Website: home-depot
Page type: review-order
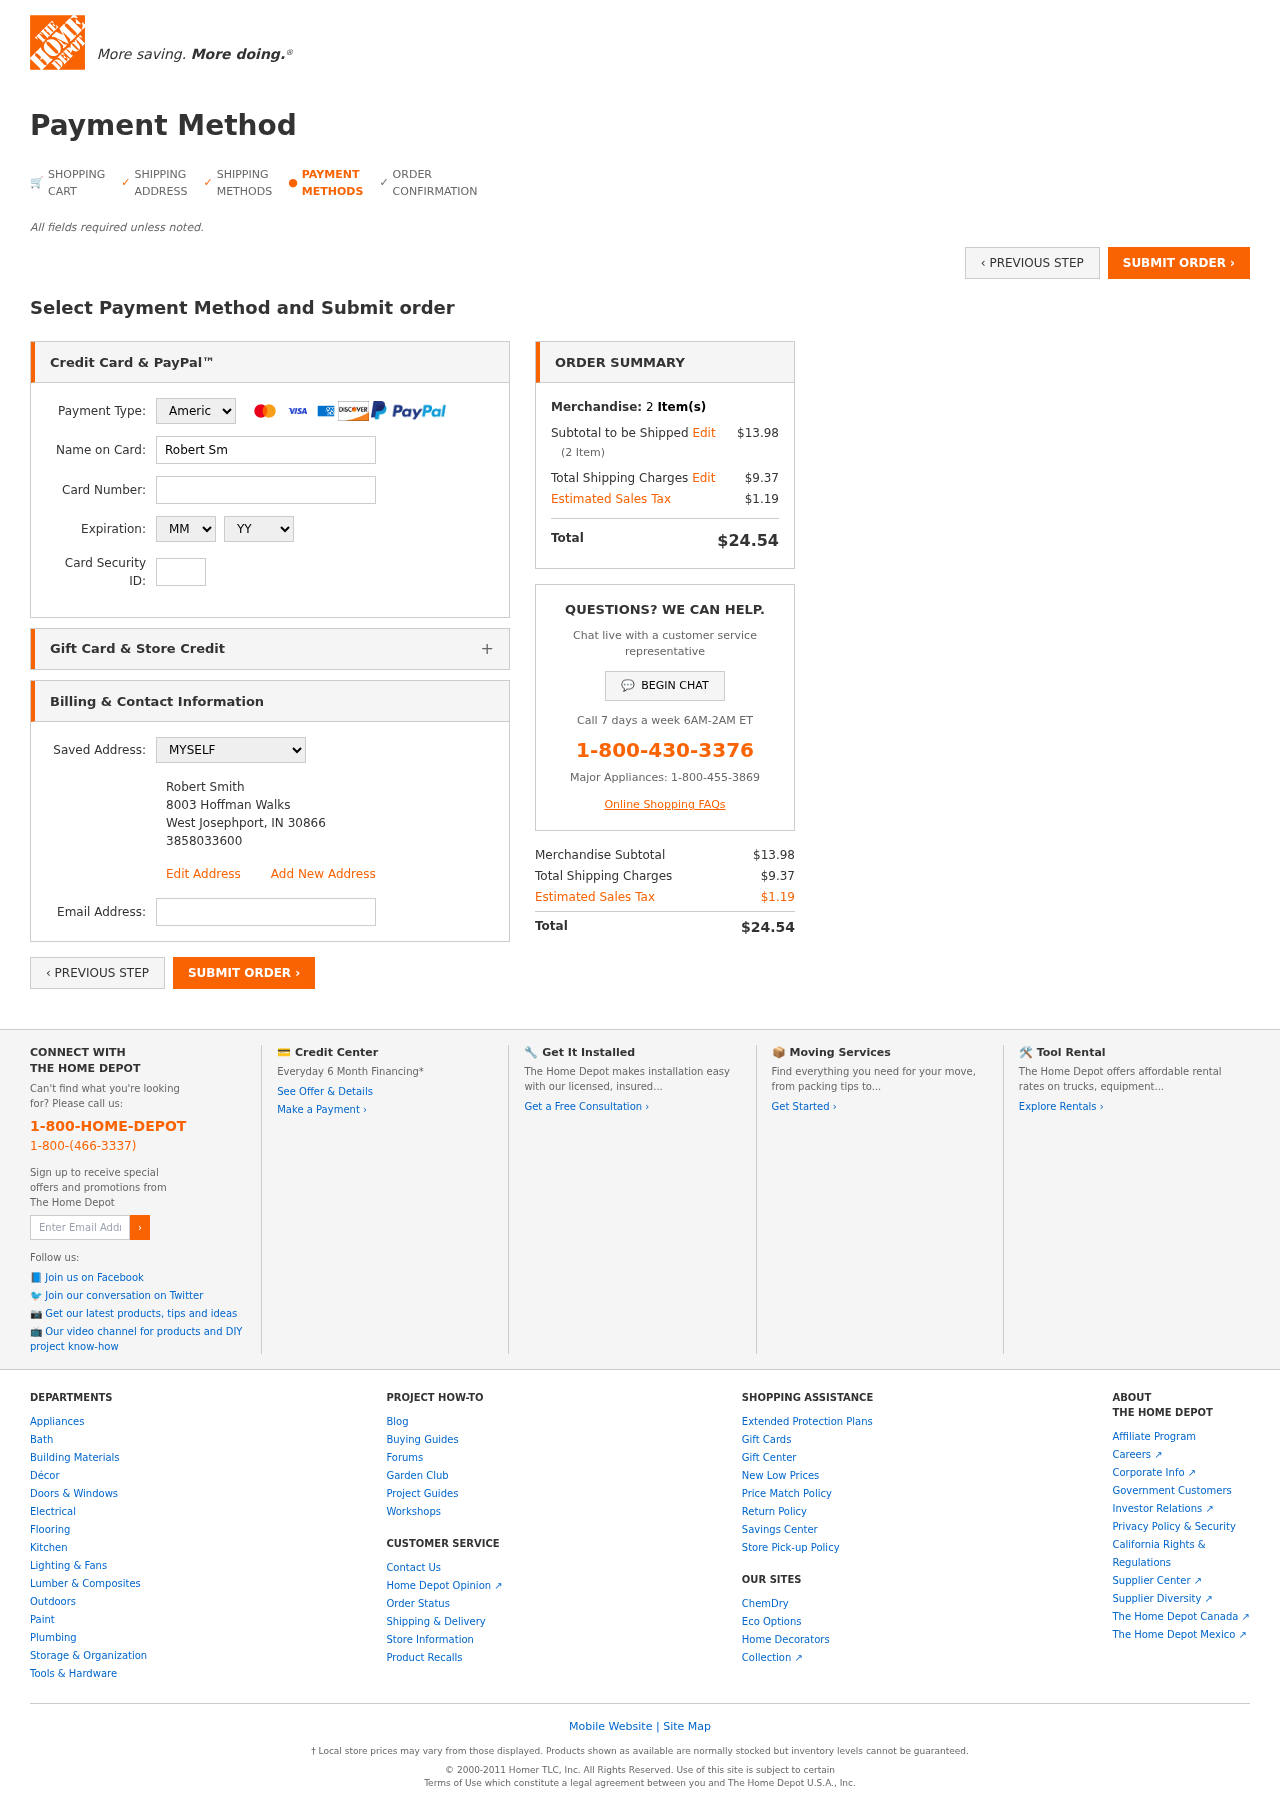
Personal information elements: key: PII_CARD_CVV
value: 1603
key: PII_CARD_EXPIRY_MONTH
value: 01
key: PII_CARD_EXPIRY_YEAR
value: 28
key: PII_CARD_NUMBER
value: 3793 0707 3595 300
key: PII_CARD_TYPE
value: American Express
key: PII_EMAIL
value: robert.smith@hotmail.com
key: PII_FULLNAME
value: Robert Smith
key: PII_FULLNAME2
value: Robert Smith
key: PII_STREET
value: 8003 Hoffman Walks
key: PII_CITY2
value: West Josephport
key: PII_STATE_ABBR2
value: IN
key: PII_POSTCODE
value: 30866
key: PII_POSTCODE_FULL
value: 30866
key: PII_POSTCODE_NUMERIC
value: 30866
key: PII_PHONE2
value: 3858033600
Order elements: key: ORDER_NUM_ITEMS
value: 2
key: ORDER_SUBTOTAL
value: $13.98
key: ORDER_NUM_ITEMS2
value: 2
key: ORDER_SHIPPING_COST
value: $9.37
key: ORDER_TAX
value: $1.19
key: ORDER_TOTAL
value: $24.54
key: ORDER_SUBTOTAL2
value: $13.98
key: ORDER_SHIPPING_COST2
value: $9.37
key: ORDER_TAX2
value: $1.19
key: ORDER_TOTAL2
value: $24.54